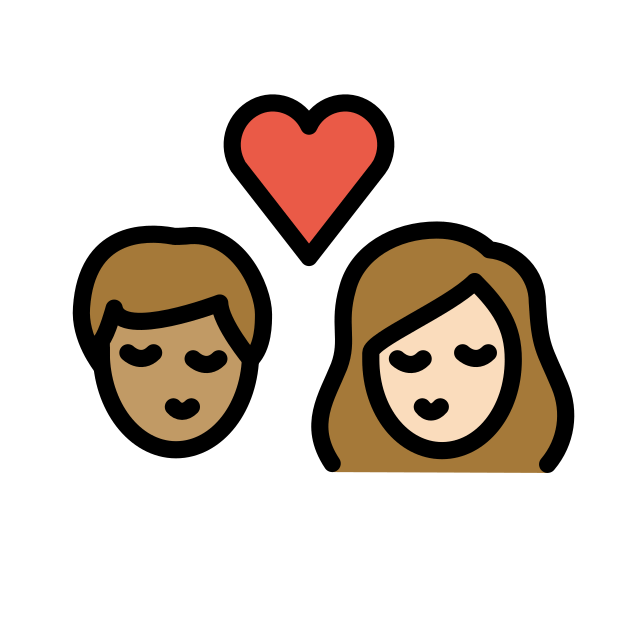
kiss: woman, man, medium skin tone, light skin tone